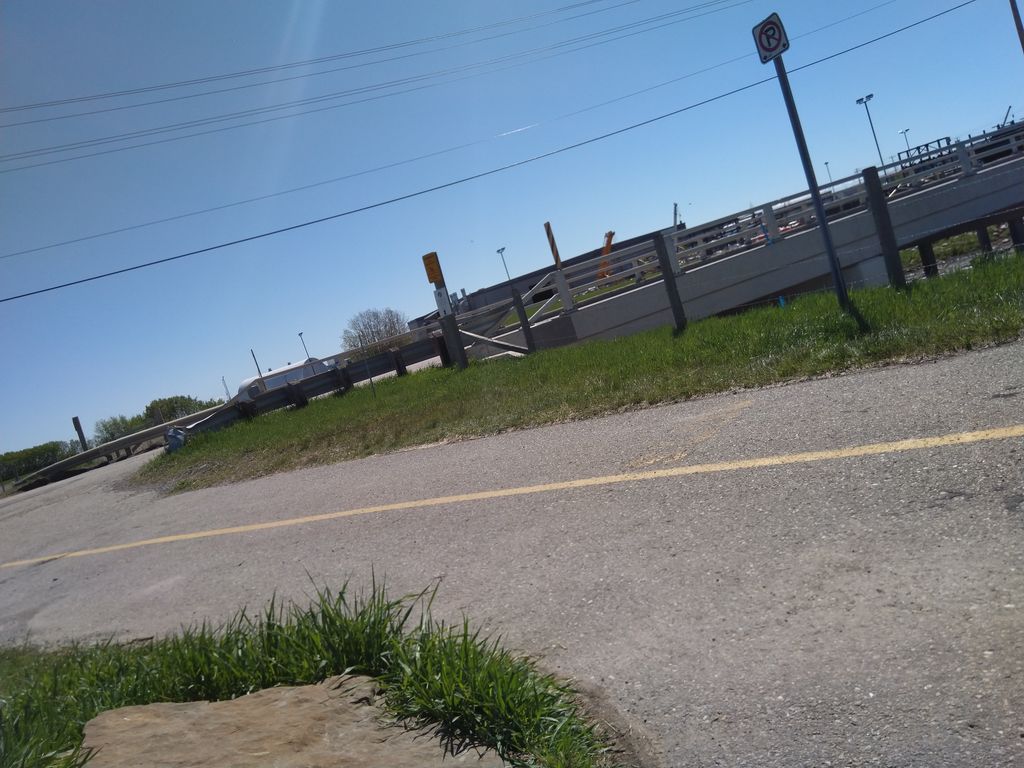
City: calgary